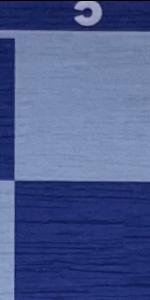
Label: Empty